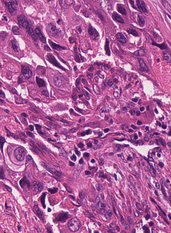
Tumor epithelial tissue: yes
Tumor-associated stroma tissue: yes
Normal tissue: no